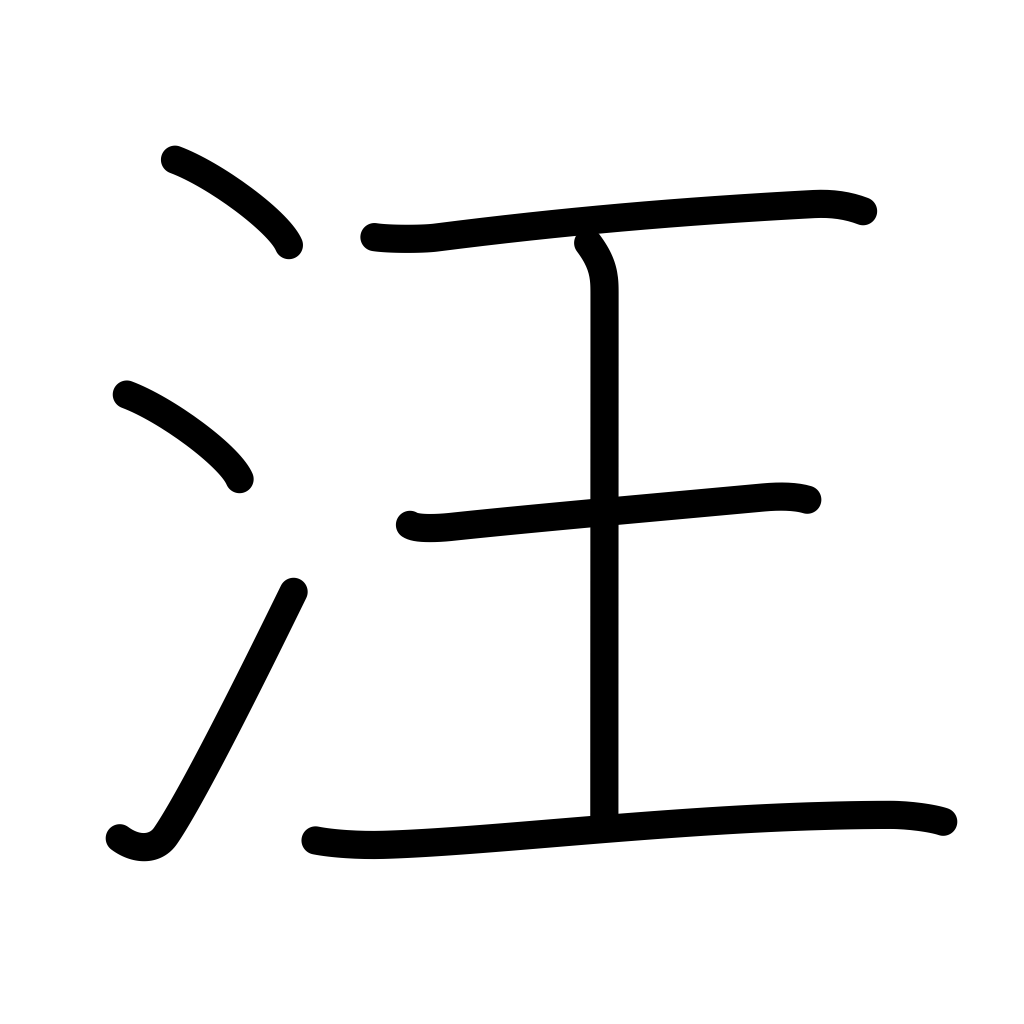
Meaning: flowing full, expanse of water, wide, deep